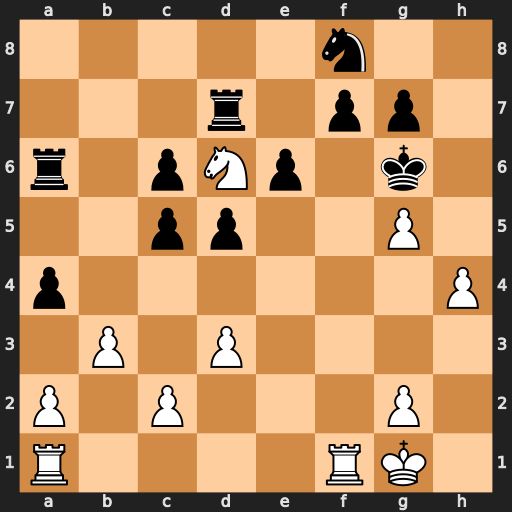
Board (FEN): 5n2/3r1pp1/r1pNp1k1/2pp2P1/p6P/1P1P4/P1P3P1/R4RK1
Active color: w
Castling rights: -
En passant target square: -
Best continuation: Nxf7 Rxf7 h5+ Kxh5 Rxf7